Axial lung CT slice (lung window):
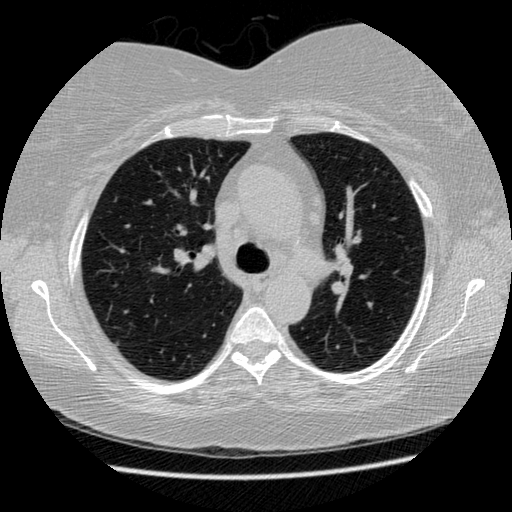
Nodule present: no